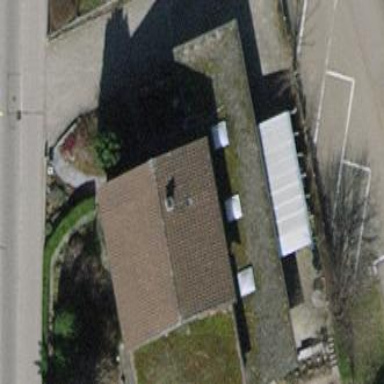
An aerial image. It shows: Gabled roofed house.